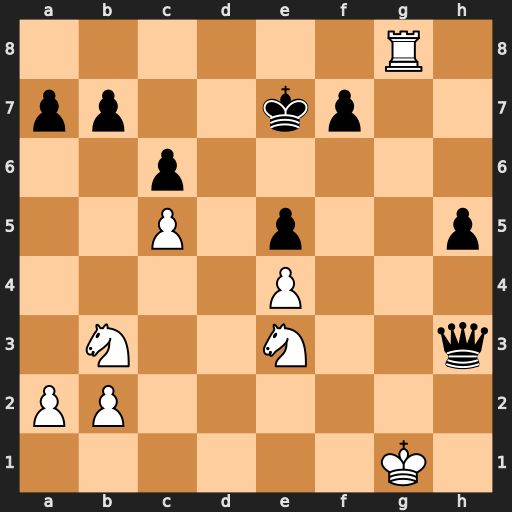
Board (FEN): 6R1/pp2kp2/2p5/2P1p2p/4P3/1N2N2q/PP6/6K1
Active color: w
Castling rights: -
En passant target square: -
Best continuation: Nf5+ Kf6 Rg3 Qxf5 exf5